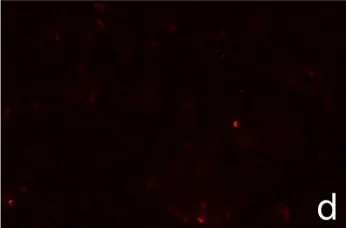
GFAPalpha-IgG test results by GFAP-transfected HEK293 cell-based immunofluorescence assay. Negative with healthy control.
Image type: pathology (immunostaining)